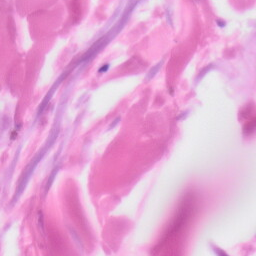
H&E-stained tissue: Skin